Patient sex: M
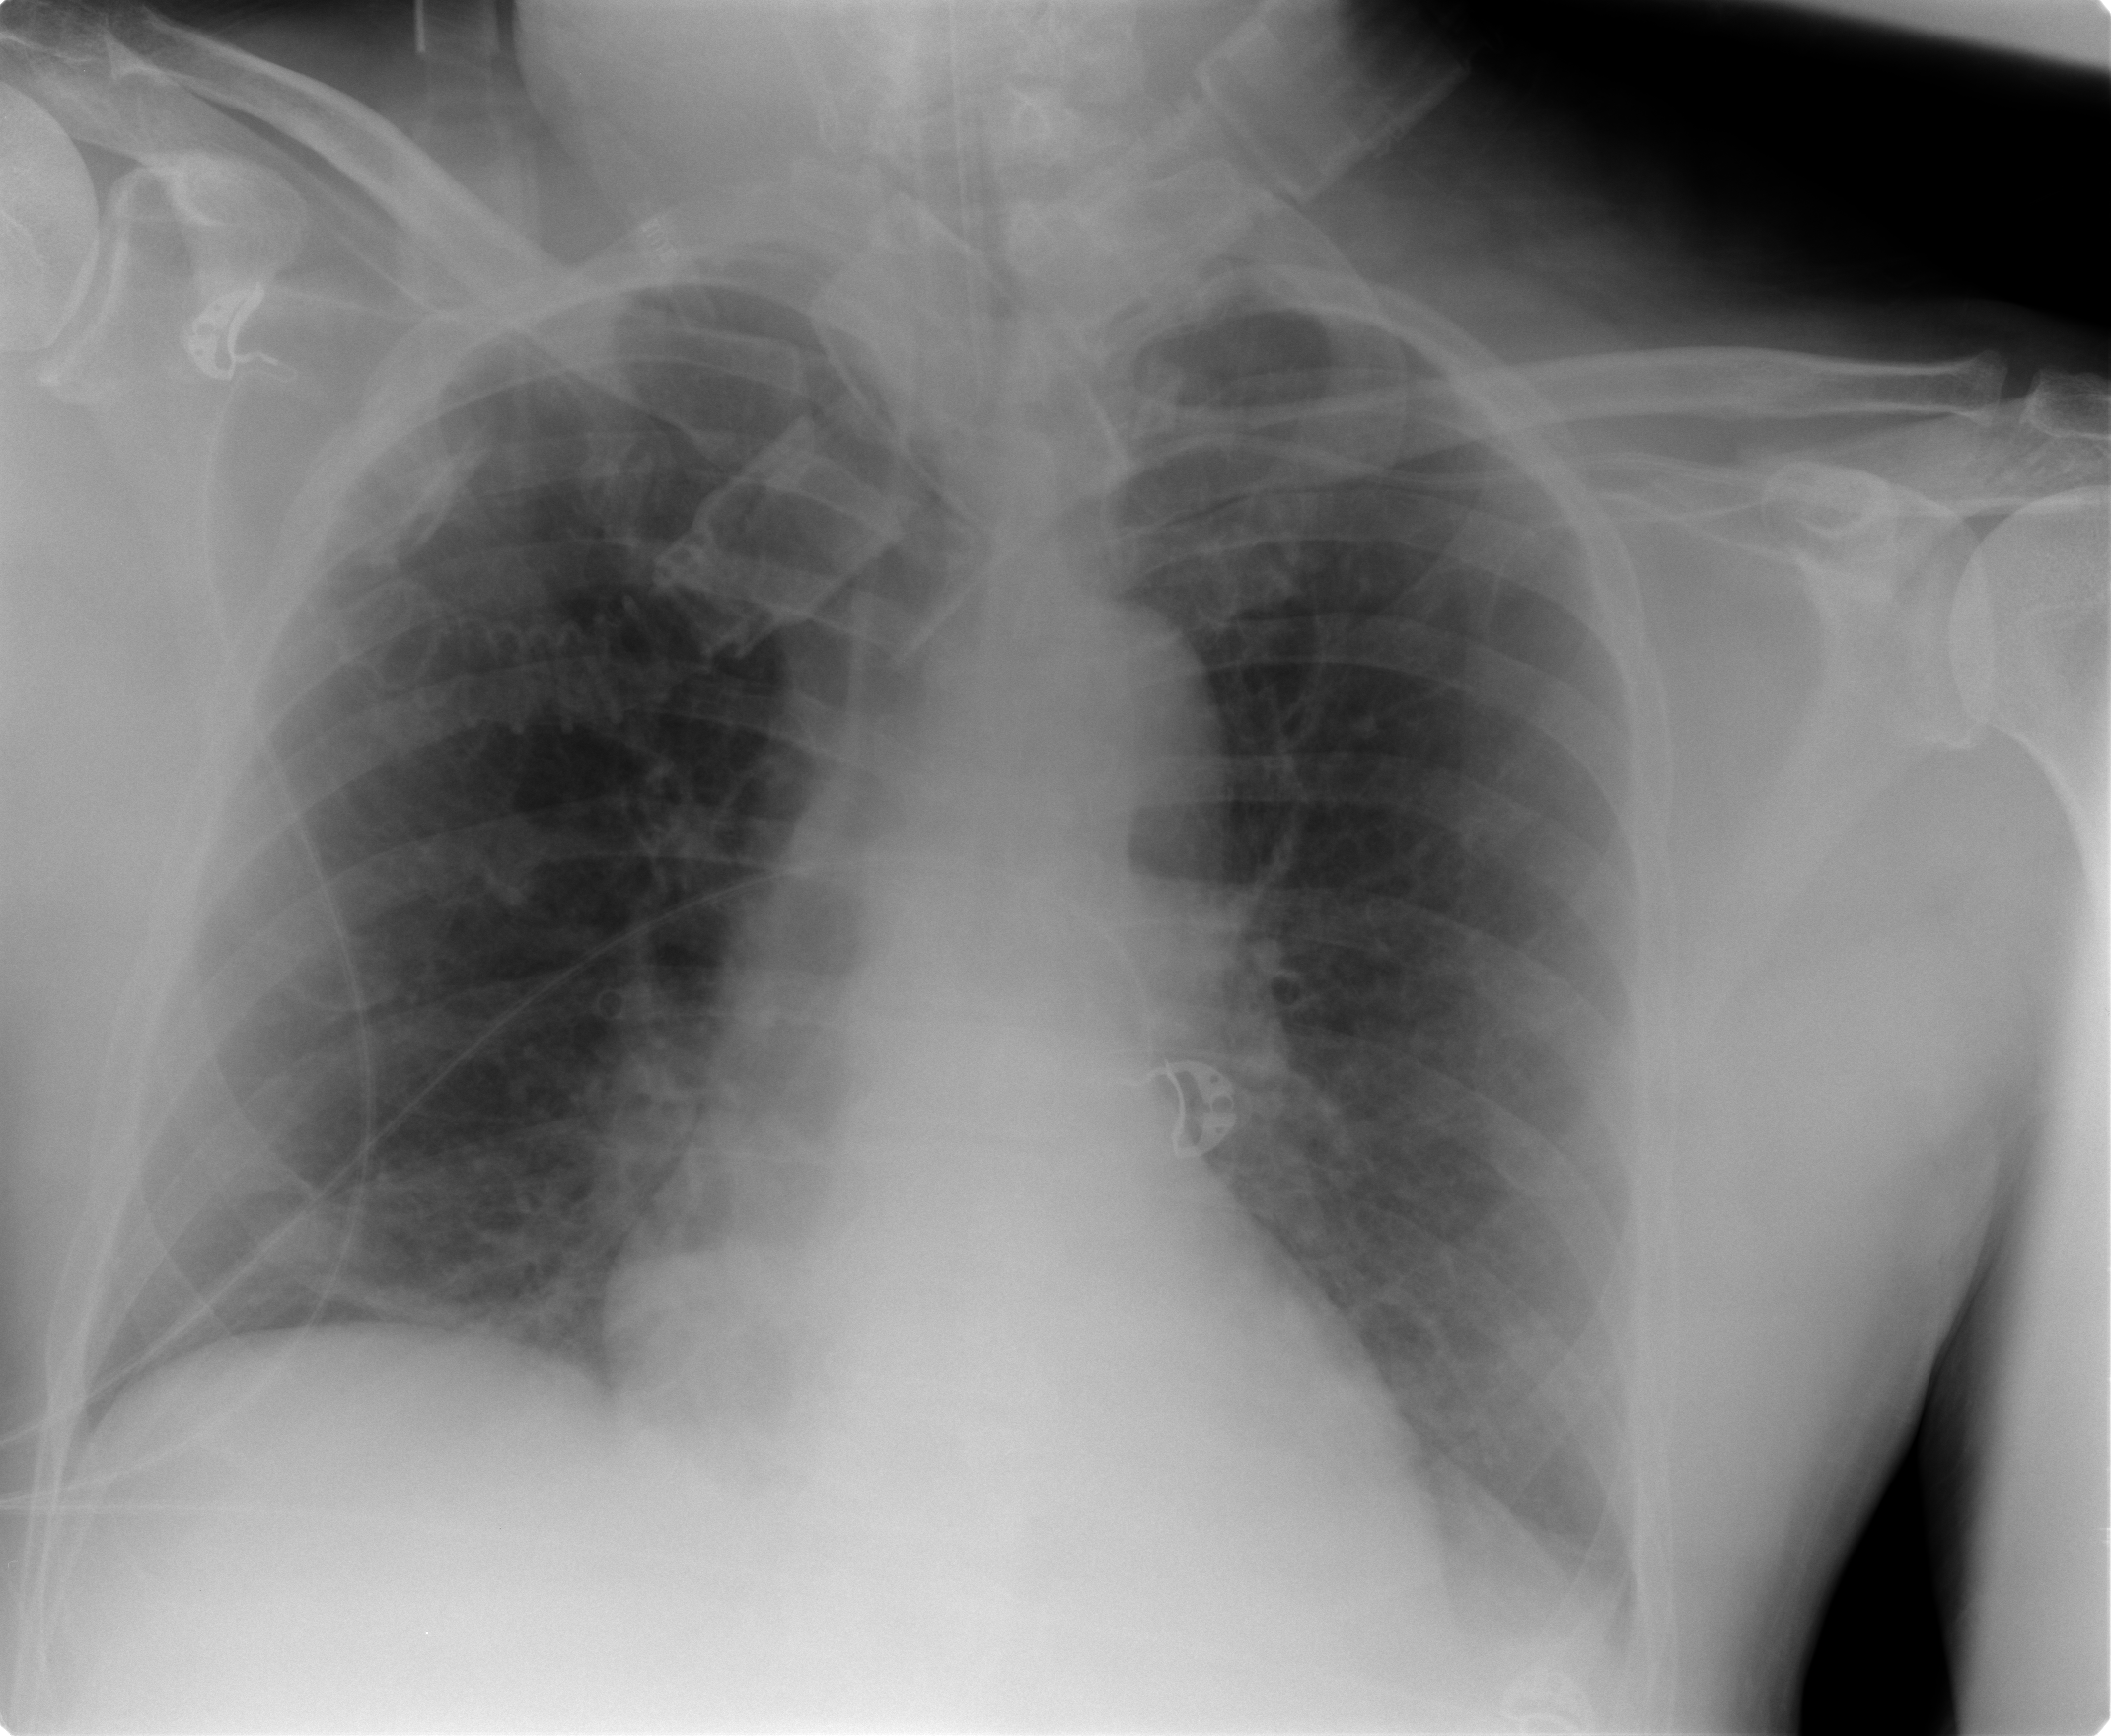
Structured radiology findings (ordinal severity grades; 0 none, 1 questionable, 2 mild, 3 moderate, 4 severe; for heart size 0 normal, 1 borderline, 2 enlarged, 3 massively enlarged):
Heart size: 0
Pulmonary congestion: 0
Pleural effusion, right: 0
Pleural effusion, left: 1
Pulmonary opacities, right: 0
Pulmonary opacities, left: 0
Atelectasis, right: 1
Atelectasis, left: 2